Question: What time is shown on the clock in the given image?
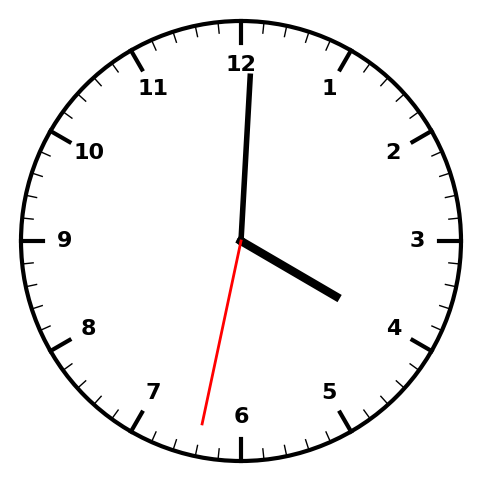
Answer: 04:00:32